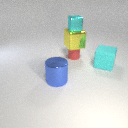
small red rubber cylinder behind large blue metal cylinder